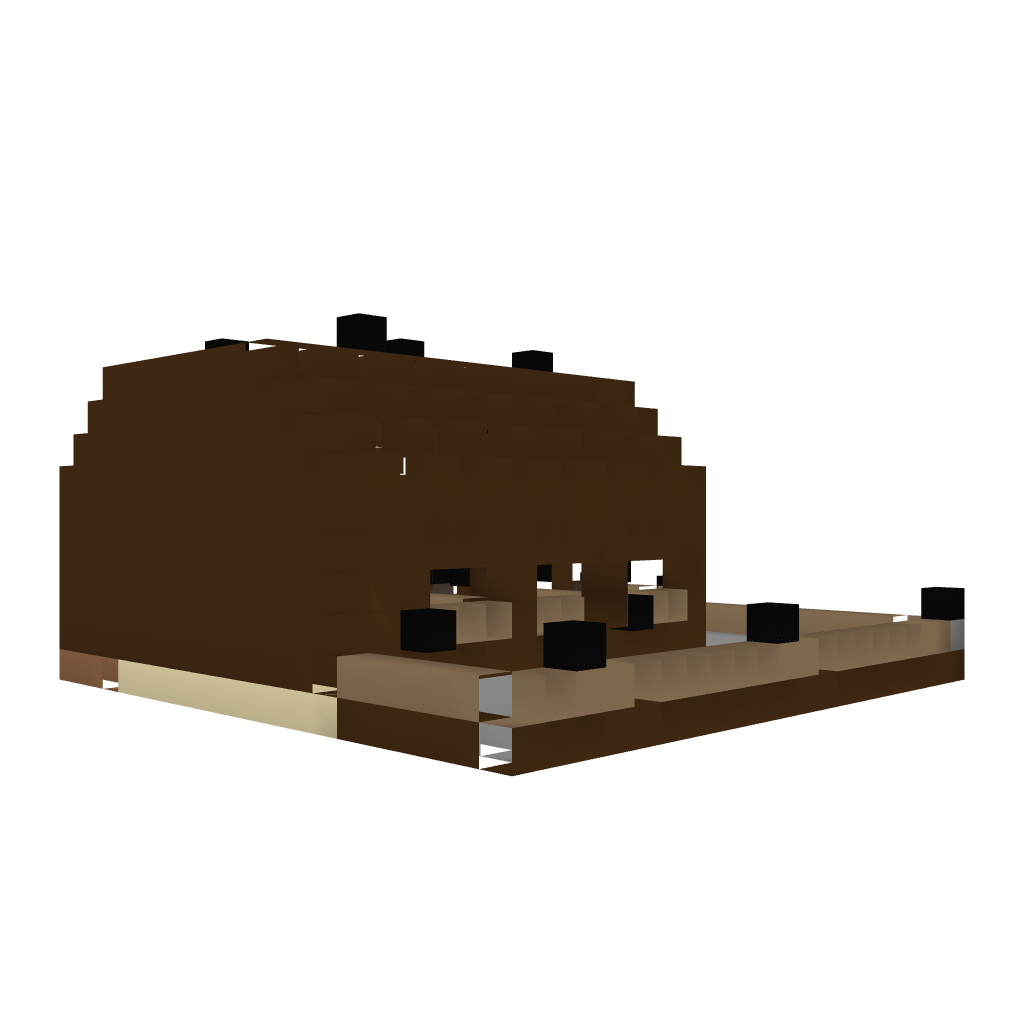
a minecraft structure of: medium horse stable